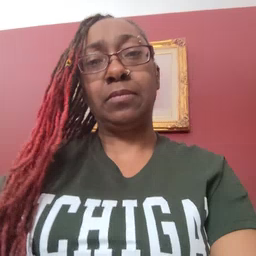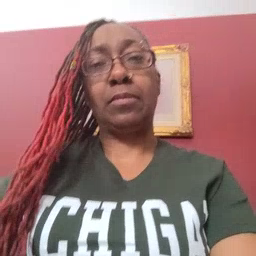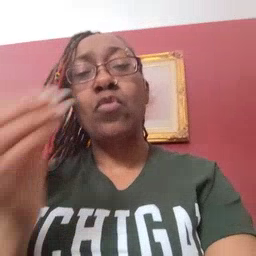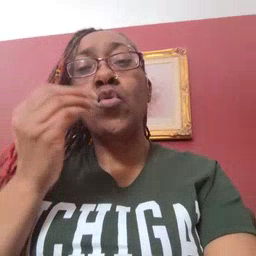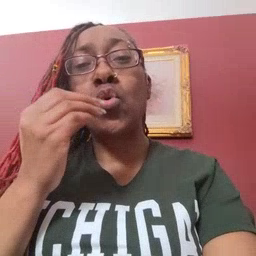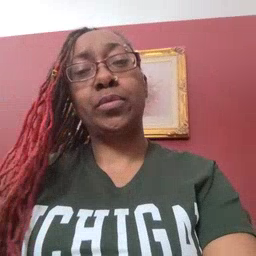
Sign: food